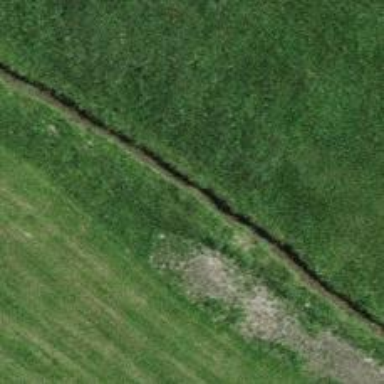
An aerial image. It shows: Ditch in the surroundings.